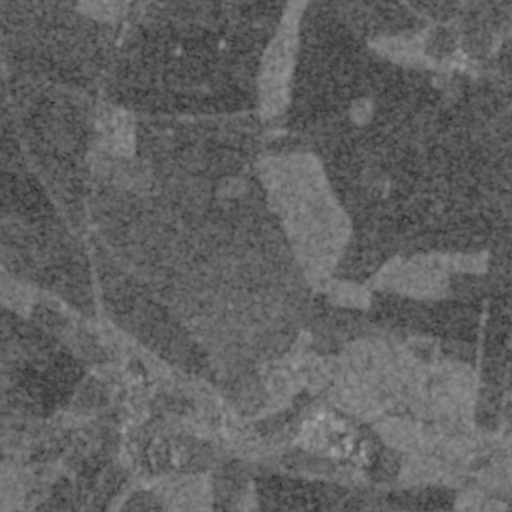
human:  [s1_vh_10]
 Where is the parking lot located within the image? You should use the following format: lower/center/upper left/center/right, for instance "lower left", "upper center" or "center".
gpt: The parking lot is located in the lower right of the image.
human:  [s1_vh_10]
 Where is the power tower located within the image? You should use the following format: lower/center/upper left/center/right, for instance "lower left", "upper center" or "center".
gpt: The power tower is located in the lower right of the image.
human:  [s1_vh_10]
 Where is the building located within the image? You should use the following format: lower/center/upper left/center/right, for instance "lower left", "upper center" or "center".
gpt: There is no building in the image.

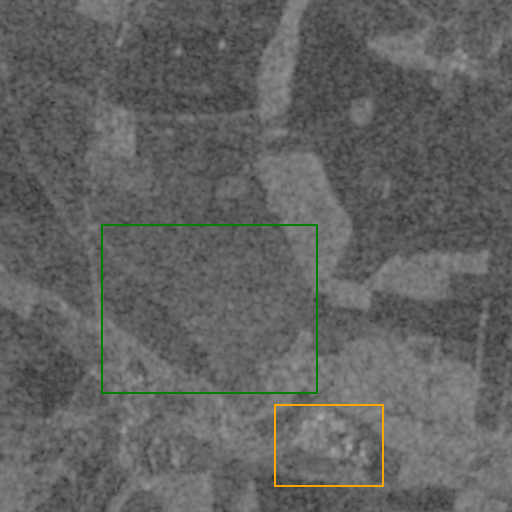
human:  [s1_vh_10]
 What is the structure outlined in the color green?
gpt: The structure outlined in green is a crop field.
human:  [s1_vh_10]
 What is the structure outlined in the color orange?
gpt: The structure outlined in orange is a quarry.
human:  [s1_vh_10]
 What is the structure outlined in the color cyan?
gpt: There is no cyan outline.